Interaction volume radius: 5 \u00c5
Interaction volume height: 25 \u00c5
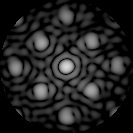
Disorder parameter: 0.2452